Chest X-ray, AP view. Patient: 64 years old, sex M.
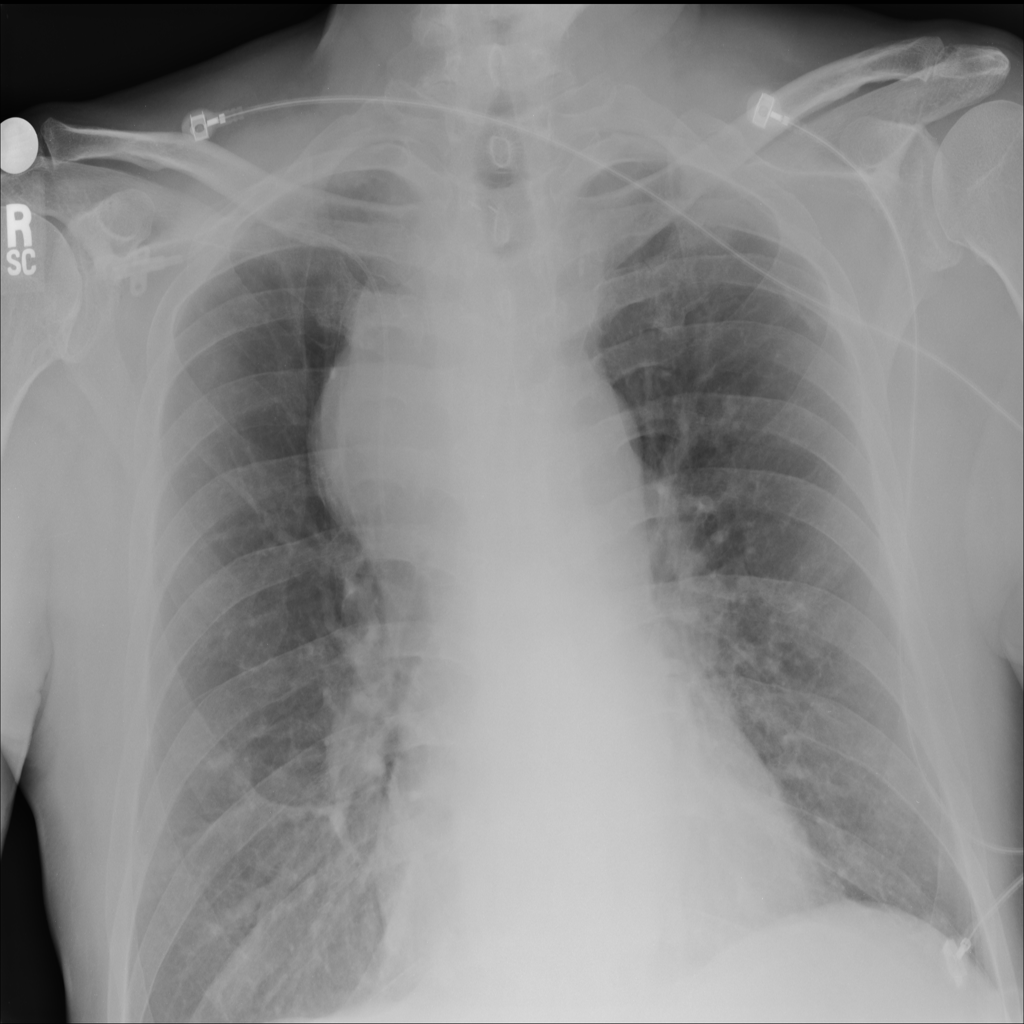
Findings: Mass